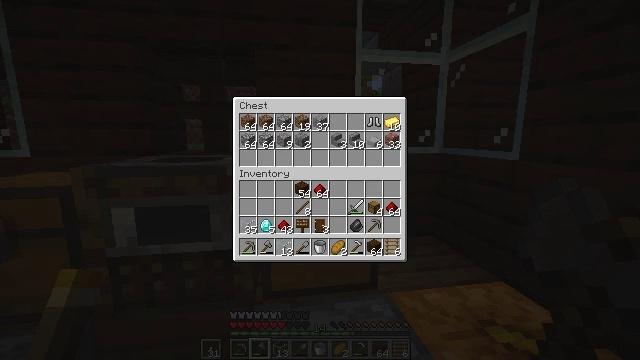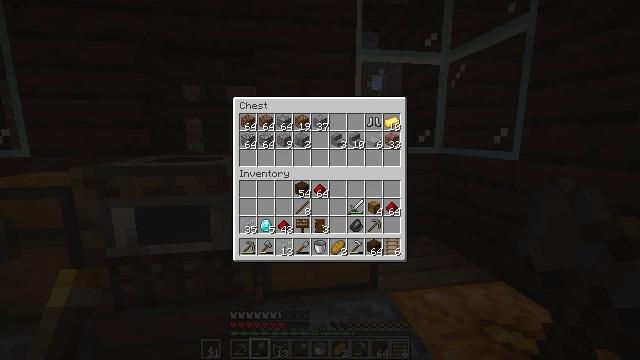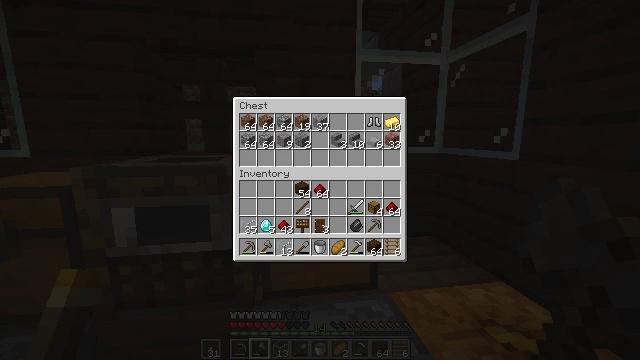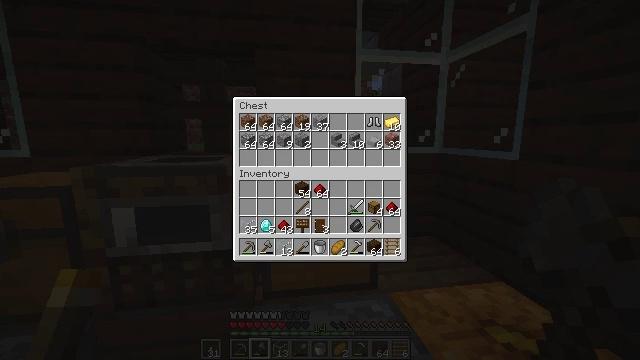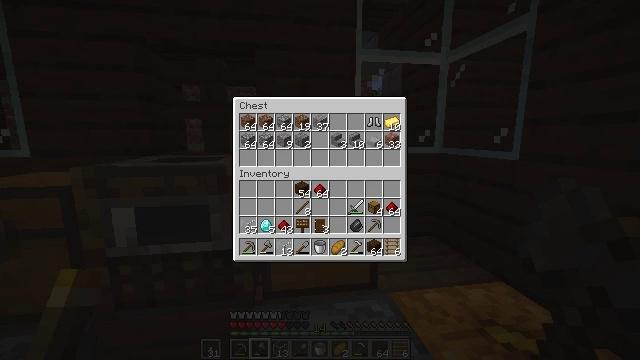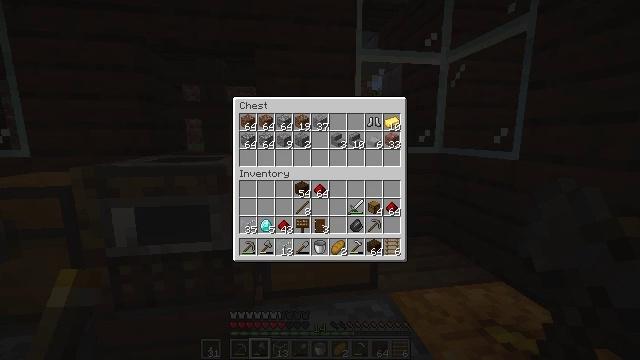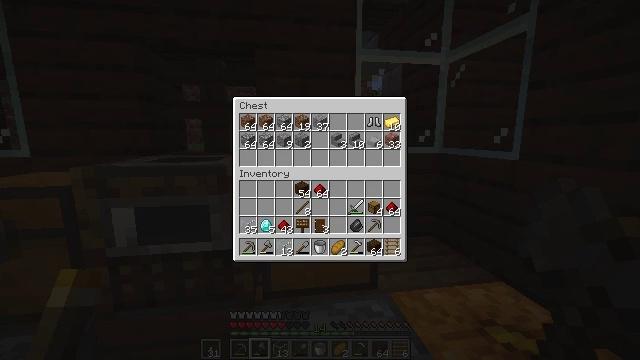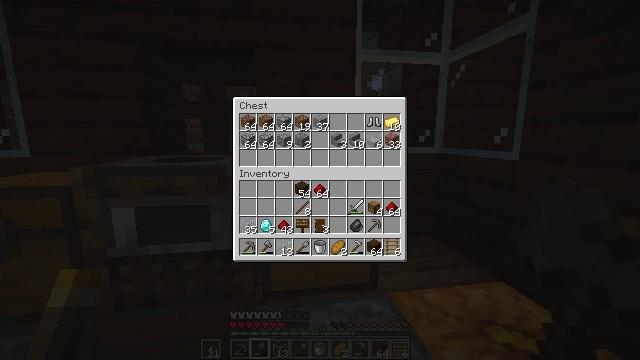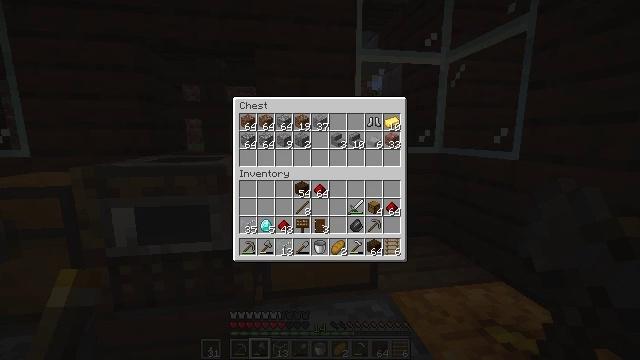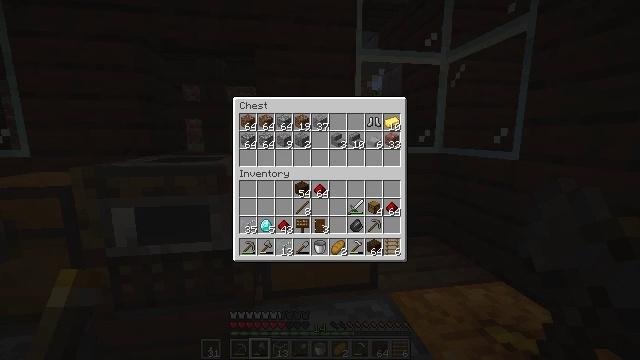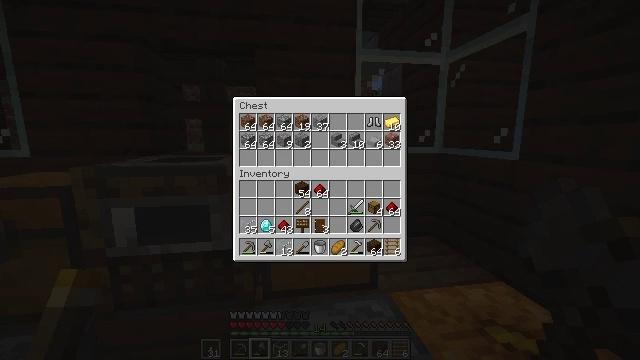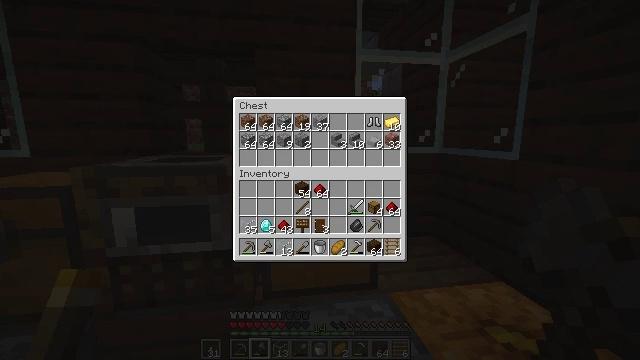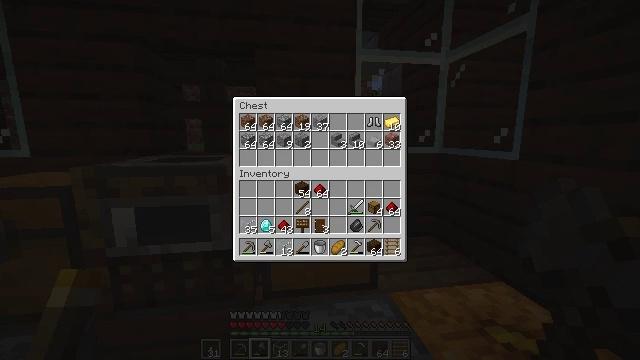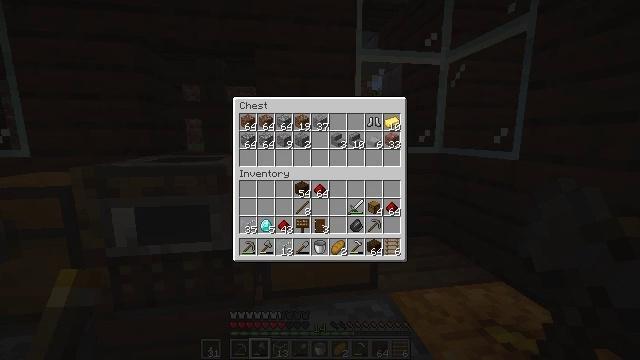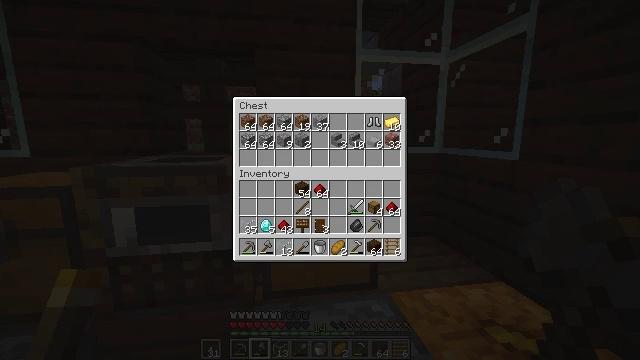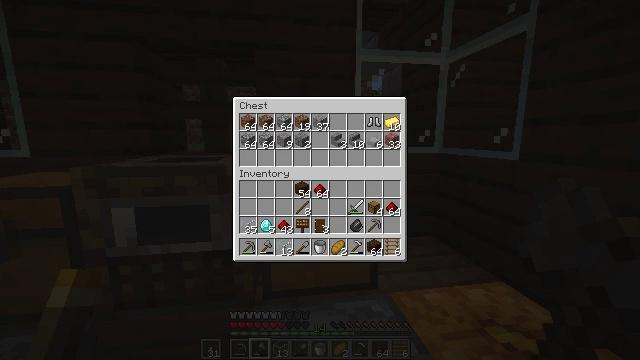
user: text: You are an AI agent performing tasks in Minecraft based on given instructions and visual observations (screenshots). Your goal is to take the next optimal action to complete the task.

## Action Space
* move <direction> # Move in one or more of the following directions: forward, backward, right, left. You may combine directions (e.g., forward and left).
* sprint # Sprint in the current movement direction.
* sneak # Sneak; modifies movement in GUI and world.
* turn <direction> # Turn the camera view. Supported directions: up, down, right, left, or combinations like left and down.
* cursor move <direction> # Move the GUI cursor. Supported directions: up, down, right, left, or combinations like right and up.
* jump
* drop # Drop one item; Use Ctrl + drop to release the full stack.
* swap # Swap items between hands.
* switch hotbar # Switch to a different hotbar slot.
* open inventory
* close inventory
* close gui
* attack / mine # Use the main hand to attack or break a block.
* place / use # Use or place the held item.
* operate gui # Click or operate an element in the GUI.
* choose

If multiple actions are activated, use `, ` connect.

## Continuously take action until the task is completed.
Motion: motion action
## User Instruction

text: Craft a cobblestone wall.
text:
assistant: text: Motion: no_op
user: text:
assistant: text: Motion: no_op
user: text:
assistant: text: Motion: no_op
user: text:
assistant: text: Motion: no_op
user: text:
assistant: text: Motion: no_op
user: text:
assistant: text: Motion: no_op
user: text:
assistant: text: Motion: no_op
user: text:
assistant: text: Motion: no_op
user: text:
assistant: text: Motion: no_op
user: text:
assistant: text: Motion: no_op
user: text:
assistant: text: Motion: no_op
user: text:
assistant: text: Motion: no_op
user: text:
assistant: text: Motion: no_op
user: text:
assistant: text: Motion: no_op
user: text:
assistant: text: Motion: no_op
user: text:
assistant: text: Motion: no_op
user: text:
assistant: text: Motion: no_op
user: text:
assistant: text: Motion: no_op
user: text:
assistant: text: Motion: no_op
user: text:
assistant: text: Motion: no_op
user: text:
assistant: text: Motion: no_op
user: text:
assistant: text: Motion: no_op
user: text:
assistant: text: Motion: no_op
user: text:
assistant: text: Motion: no_op
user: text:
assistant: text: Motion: no_op
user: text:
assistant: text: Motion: no_op
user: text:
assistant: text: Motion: no_op
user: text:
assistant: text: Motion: no_op
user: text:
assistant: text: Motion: no_op
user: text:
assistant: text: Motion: no_op